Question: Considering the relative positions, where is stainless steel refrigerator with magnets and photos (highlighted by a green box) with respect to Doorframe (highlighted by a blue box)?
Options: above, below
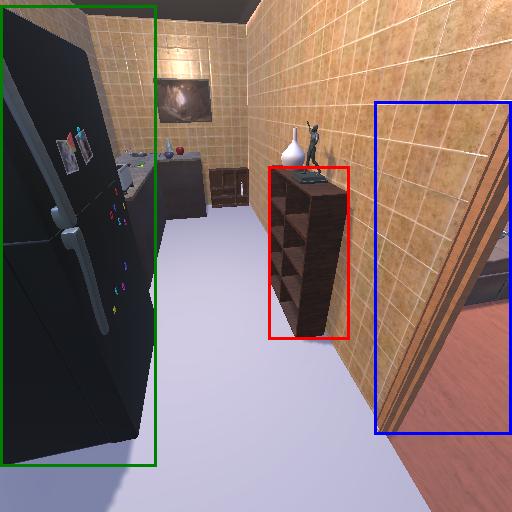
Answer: above